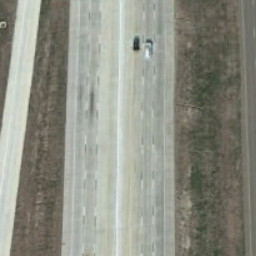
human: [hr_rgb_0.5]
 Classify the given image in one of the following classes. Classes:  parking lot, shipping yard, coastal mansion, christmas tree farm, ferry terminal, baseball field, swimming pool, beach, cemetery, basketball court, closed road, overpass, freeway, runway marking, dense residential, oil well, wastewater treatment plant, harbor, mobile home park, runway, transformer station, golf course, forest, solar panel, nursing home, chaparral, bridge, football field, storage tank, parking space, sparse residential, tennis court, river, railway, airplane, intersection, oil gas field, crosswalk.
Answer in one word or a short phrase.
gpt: freeway